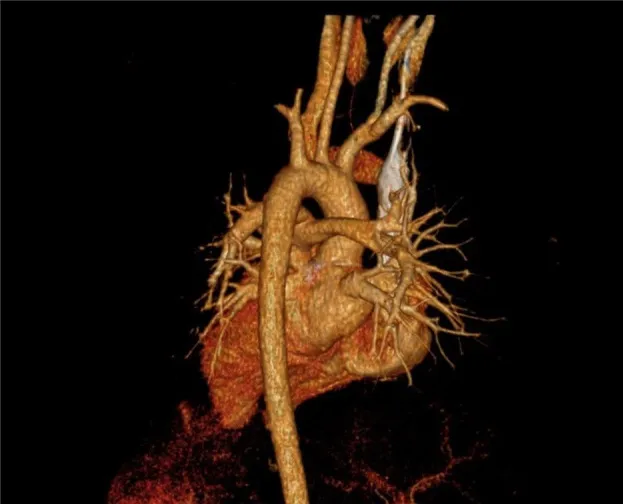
Follow-up CT.
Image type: radiology (ct)